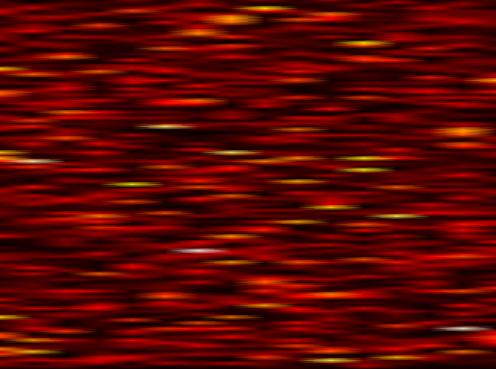
Label: OFDM